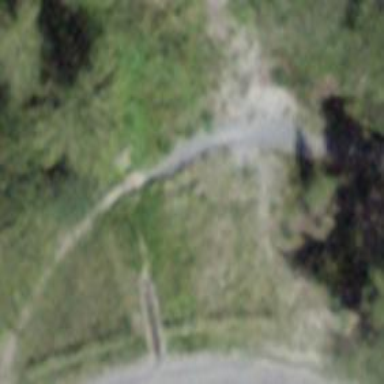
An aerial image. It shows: Unpaved path.